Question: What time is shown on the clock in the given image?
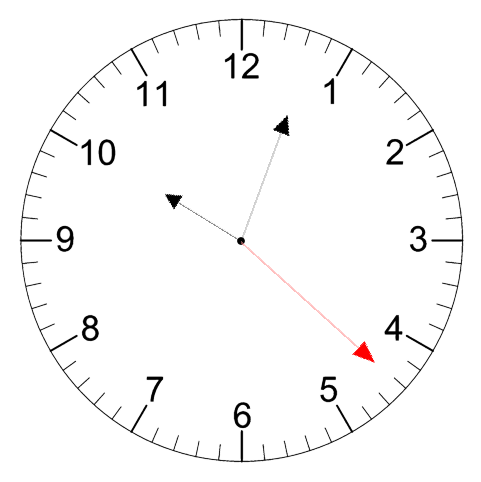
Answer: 10:03:22